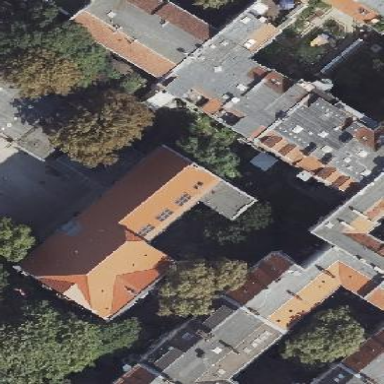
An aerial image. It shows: School building.